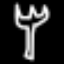
Label: fork